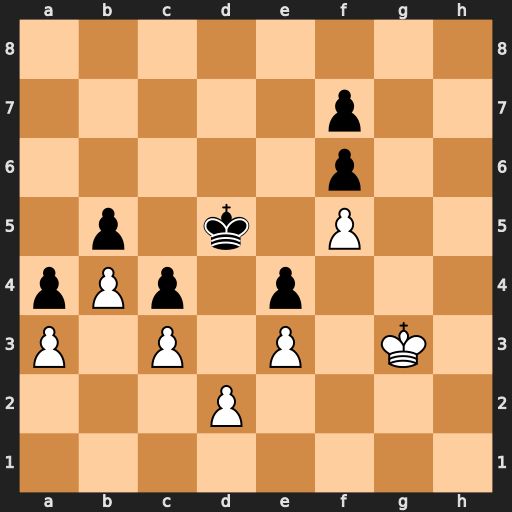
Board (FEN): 8/5p2/5p2/1p1k1P2/pPp1p3/P1P1P1K1/3P4/8
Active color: w
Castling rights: -
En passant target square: -
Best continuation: Kf4 Kc6 Kxe4